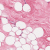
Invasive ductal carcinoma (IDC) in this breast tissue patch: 0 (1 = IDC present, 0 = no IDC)